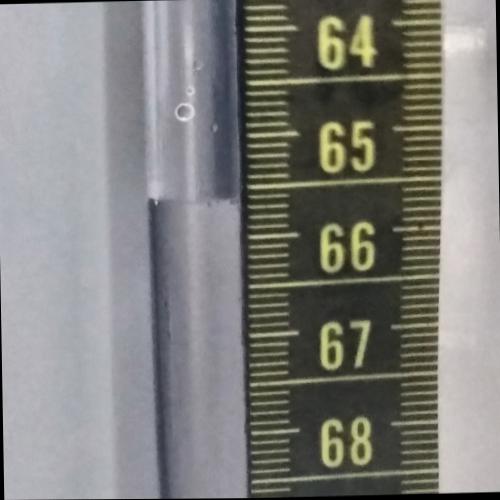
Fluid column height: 65.6 cm